Interaction volume radius: 5 \u00c5
Interaction volume height: 20 \u00c5
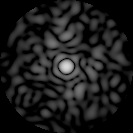
Disorder parameter: 0.8398